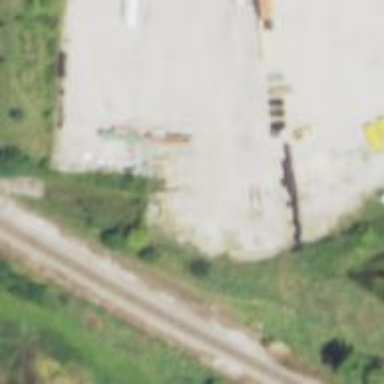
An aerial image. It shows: Disused railway spur service.